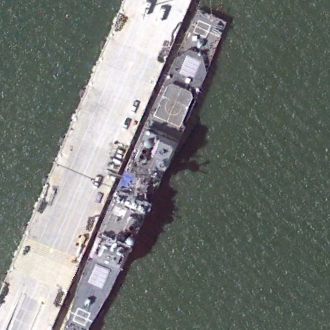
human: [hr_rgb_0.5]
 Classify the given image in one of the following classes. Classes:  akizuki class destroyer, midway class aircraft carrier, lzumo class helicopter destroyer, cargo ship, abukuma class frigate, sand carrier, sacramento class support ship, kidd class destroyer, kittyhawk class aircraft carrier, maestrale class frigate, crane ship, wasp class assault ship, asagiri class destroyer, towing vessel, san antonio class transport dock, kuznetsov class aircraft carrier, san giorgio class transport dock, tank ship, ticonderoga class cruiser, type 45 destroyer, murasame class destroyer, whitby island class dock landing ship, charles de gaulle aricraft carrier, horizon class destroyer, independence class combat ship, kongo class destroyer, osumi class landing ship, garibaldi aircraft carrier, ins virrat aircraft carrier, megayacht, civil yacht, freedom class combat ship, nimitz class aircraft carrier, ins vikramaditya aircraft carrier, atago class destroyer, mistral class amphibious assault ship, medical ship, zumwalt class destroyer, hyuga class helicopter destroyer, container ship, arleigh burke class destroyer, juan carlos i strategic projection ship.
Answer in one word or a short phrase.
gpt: Ticonderoga class cruiser